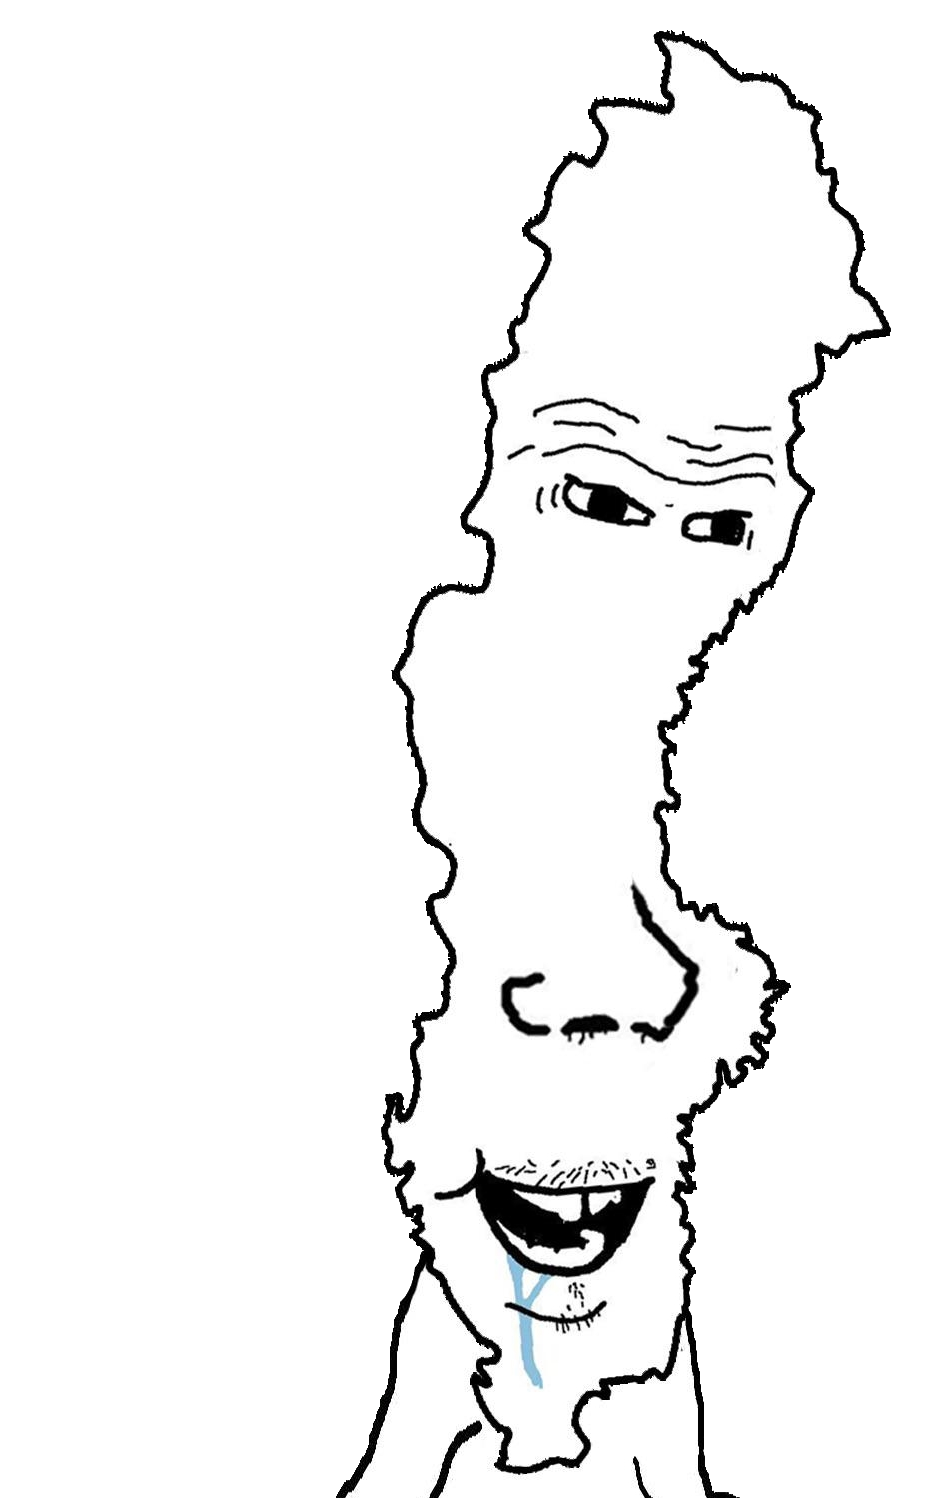
Label: 5_Brainlet